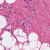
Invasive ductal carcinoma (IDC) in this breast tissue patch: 0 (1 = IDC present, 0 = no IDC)